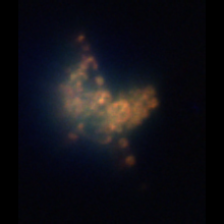
Taxon: Unknown_detritus
Group: Unknown